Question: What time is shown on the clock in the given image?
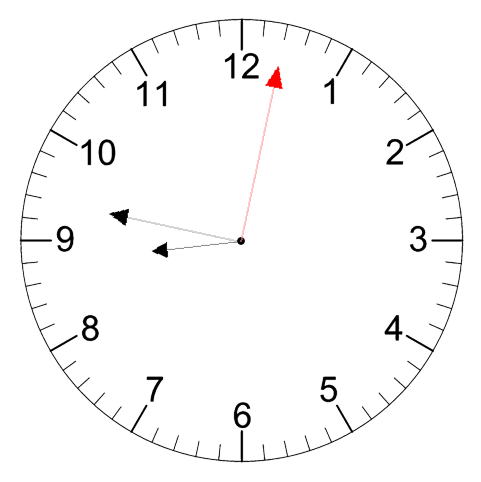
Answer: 08:47:02